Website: lowes
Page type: review-order
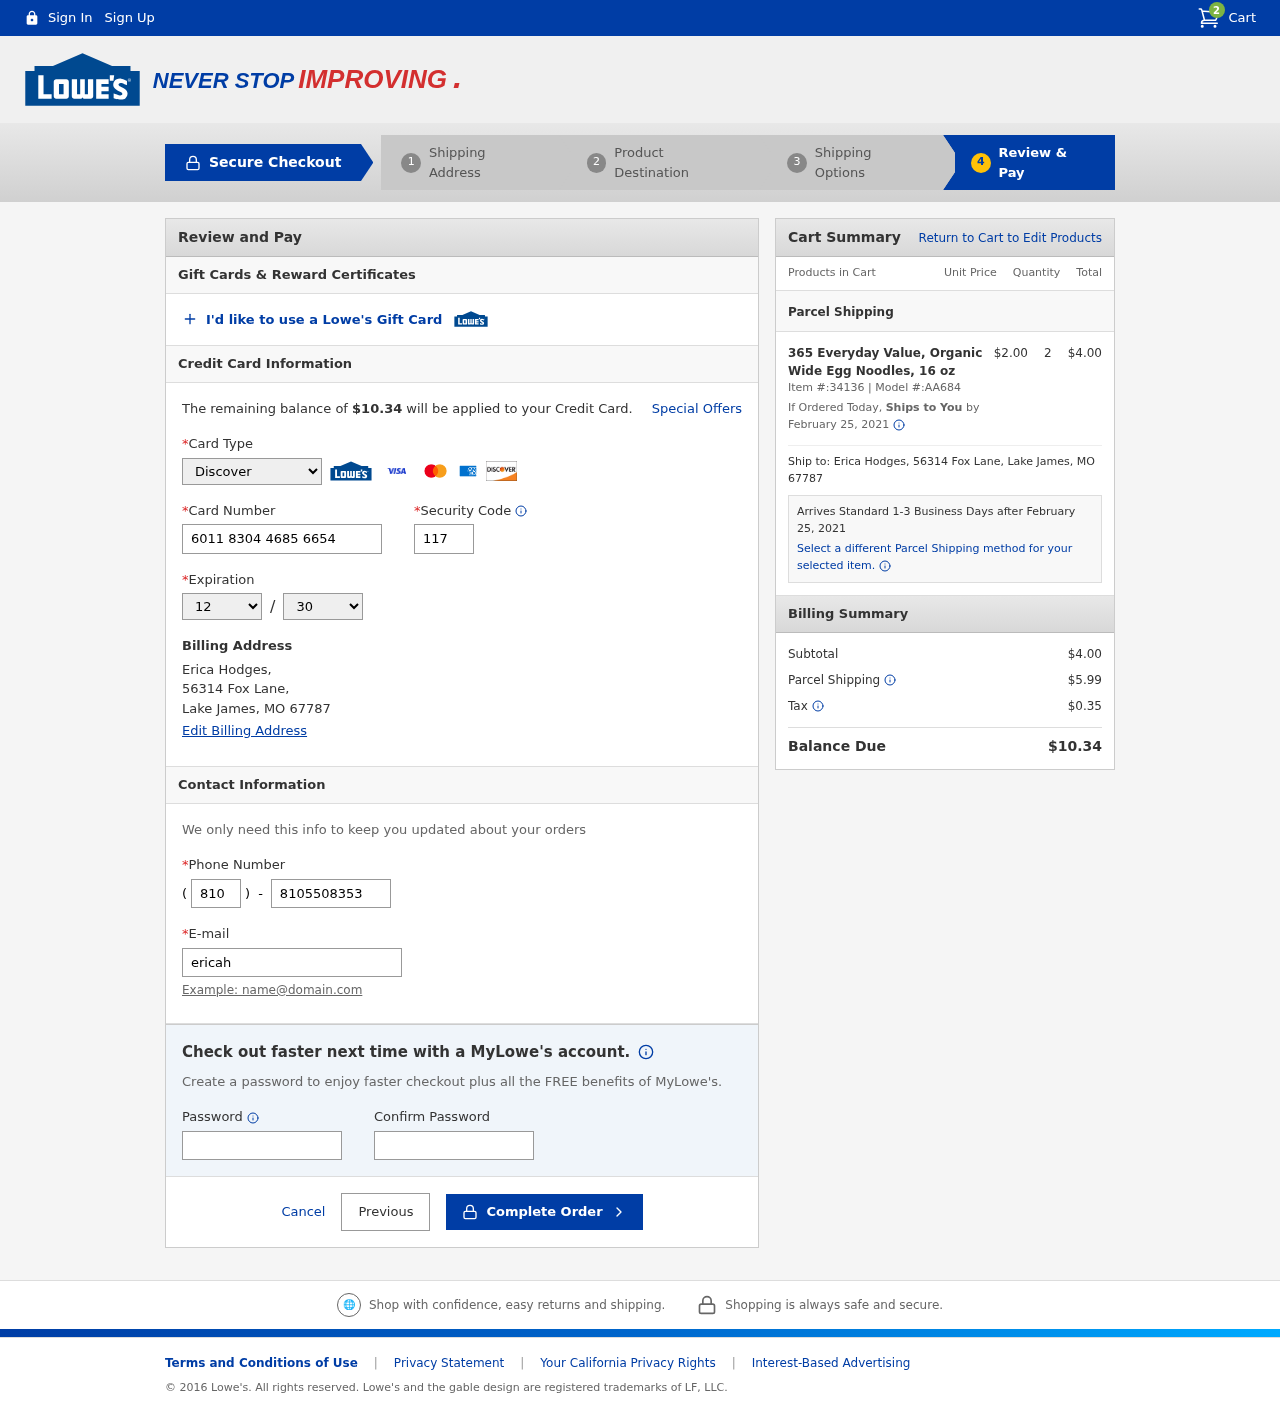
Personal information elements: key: PII_CARD_CVV
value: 117
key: PII_CARD_EXPIRY_MONTH
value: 12
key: PII_CARD_EXPIRY_YEAR
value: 30
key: PII_CARD_NUMBER
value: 6011 8304 4685 6654
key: PII_CARD_TYPE
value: Discover
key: PII_CITY
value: Lake James
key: PII_EMAIL
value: ericahodges@yahoo.com
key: PII_FULLNAME
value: Erica Hodges,
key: PII_PHONE
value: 8105508353
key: PII_PHONE_AREA
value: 810
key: PII_POSTCODE
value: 67787
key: PII_STATE_ABBR
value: MO
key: PII_STREET
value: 56314 Fox Lane
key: PII_STREET
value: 56314 Fox Lane,
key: PII_FULLNAME2
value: Erica Hodges
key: PII_POSTCODE_FULL
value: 67787
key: PII_CITY_STATE
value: Lake James, MO
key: PII_CITY_STATE_ZIP
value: Lake James, MO 67787
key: PII_POSTCODE_NUMERIC
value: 67787
Product elements: key: PRODUCT1_NAME
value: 365 Everyday Value, Organic Wide Egg Noodles, 16 oz
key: PRODUCT1_PRICE
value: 2
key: PRODUCT1_QUANTITY
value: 2
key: PRODUCT1_ITEM_NUMBER
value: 34136
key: PRODUCT1_MODEL_NUMBER
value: AA684
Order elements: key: ORDER_NUM_ITEMS
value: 2
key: ORDER_TOTAL
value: $10.34
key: ORDER_SHIPPING_DATE
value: February 25, 2021
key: ORDER_SUBTOTAL
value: $4.00
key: ORDER_SHIPPING_DATE2
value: February 25, 2021
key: ORDER_SUBTOTAL2
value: $4.00
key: ORDER_SHIPPING_COST
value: $5.99
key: ORDER_TAX
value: $0.35